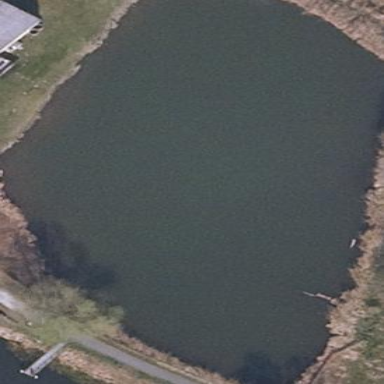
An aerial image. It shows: Serene pond surrounded by nature.